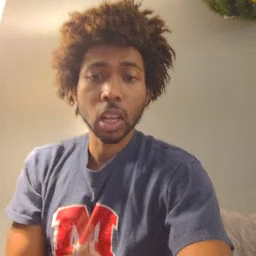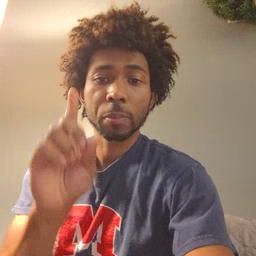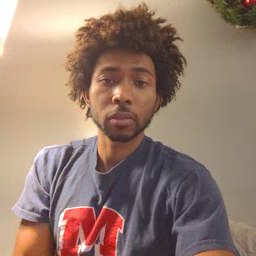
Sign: up